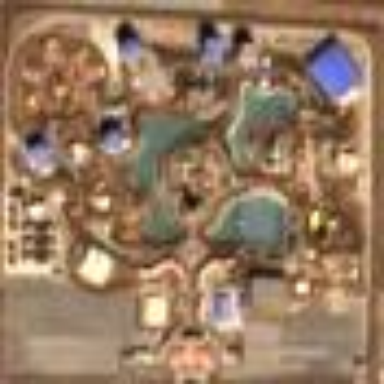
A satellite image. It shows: Theme park.